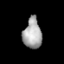
Tissue: lung
Cell type: Epithelial cells
Senescence score: 0.2299
Nuclear area (px): 540
Mean DAPI intensity: 168.135